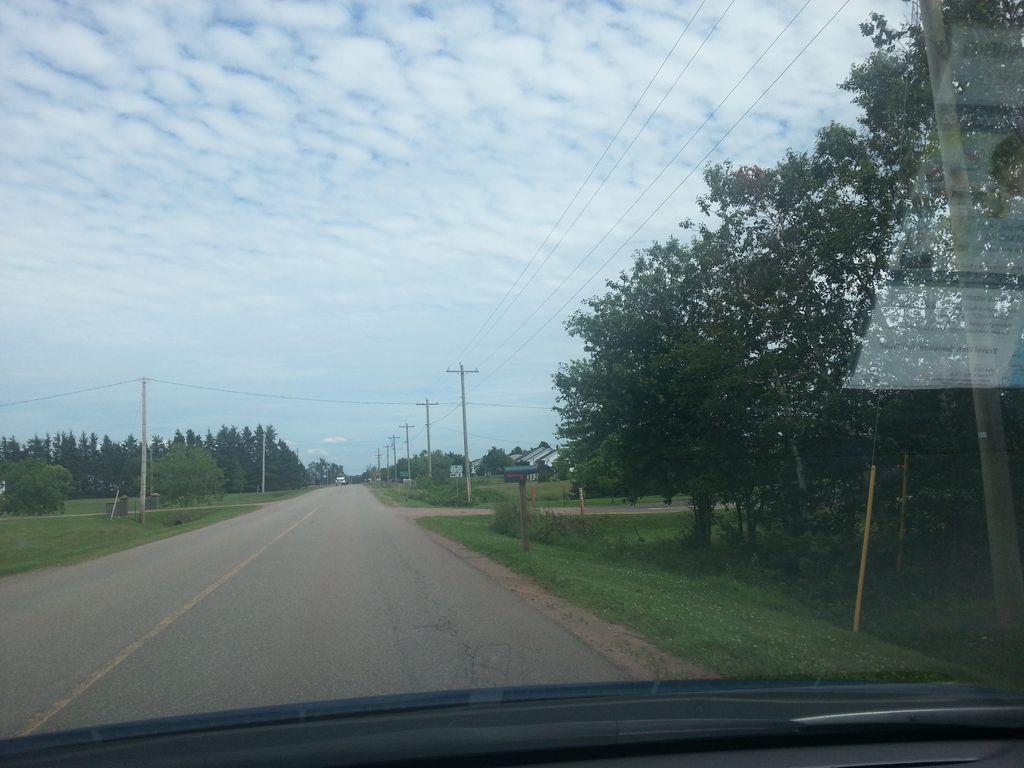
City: charlottetown